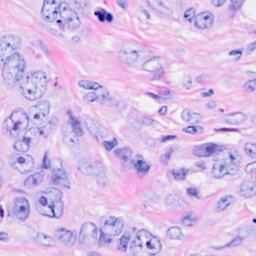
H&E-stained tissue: Breast